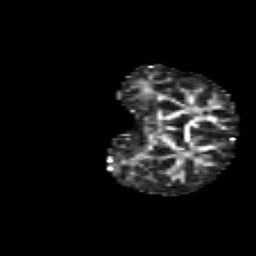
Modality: FA
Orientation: coronal
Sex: male
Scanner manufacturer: siemens
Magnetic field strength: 3 T
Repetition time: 5 s
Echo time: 0.071 s